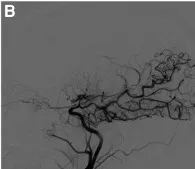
Lateral. Views, early arterial phase, demonstrating occlusion of the right distal intracranial ICA distal to the pCoA.
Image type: radiology (x_ray)